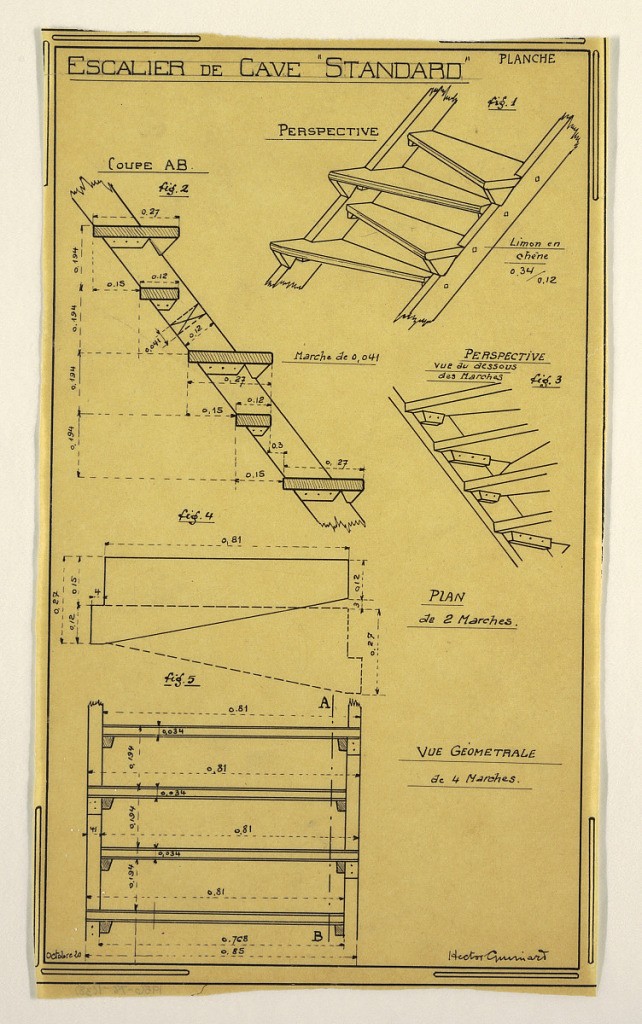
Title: Design for a Mass-Operational House Designed by Hector, Storage Space Staircase Construction
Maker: Hector Guimard, French, 1867–1942
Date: October 1920
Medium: Pen and black ink, graphite on tracing paper
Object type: Drawing
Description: Design for a mass-operational house by Guimard, detailing the staircase for the storage space.